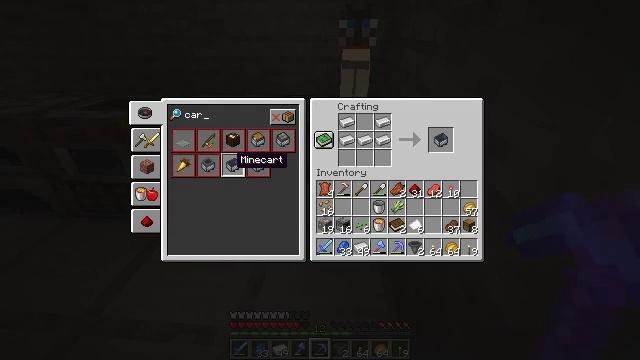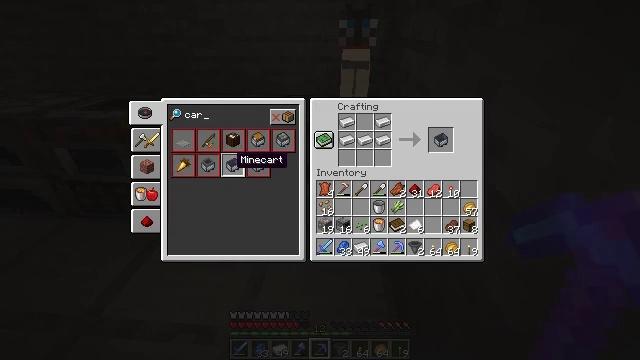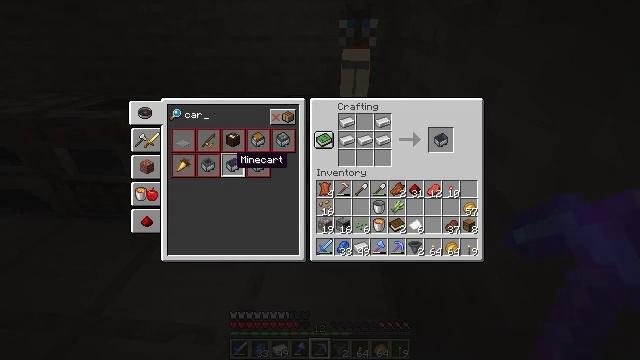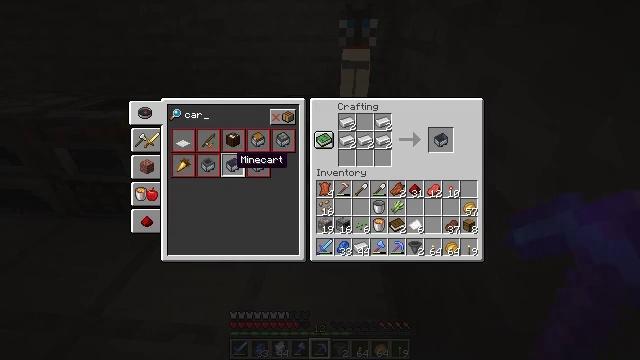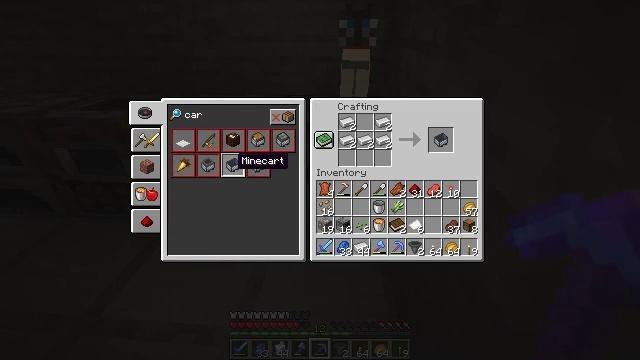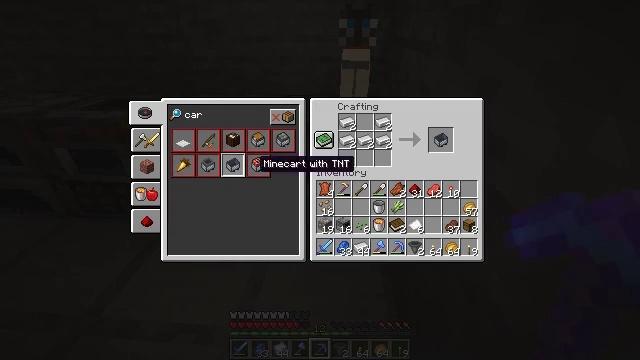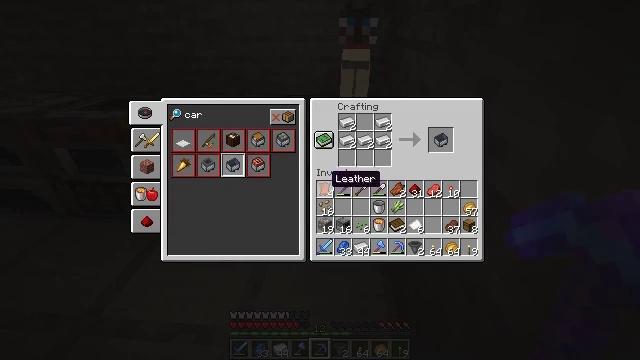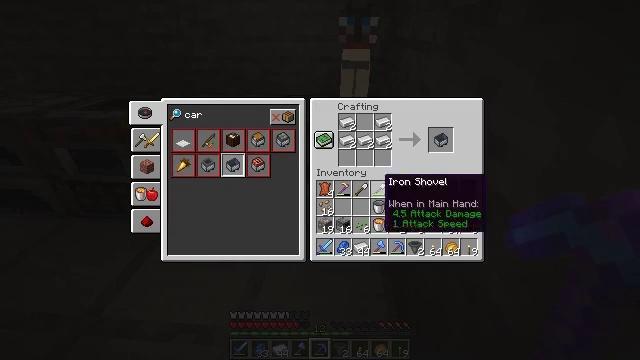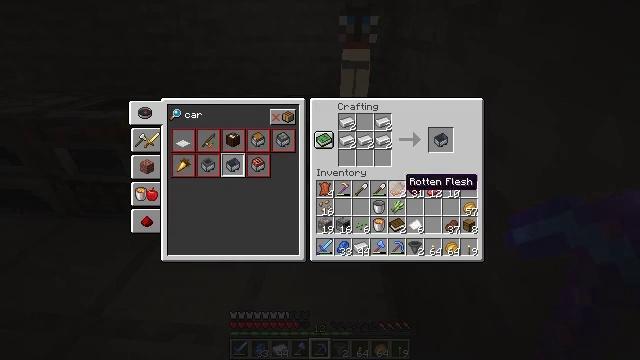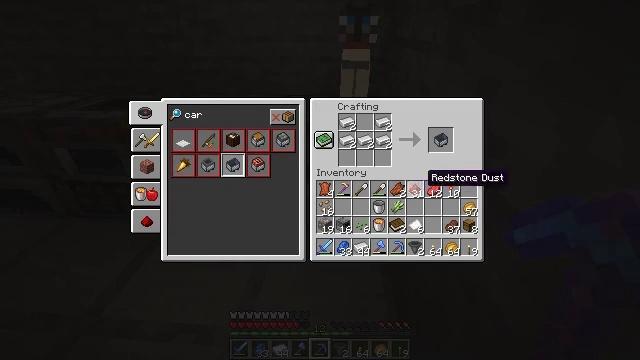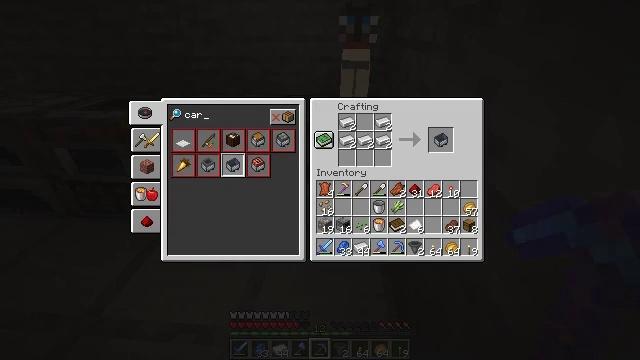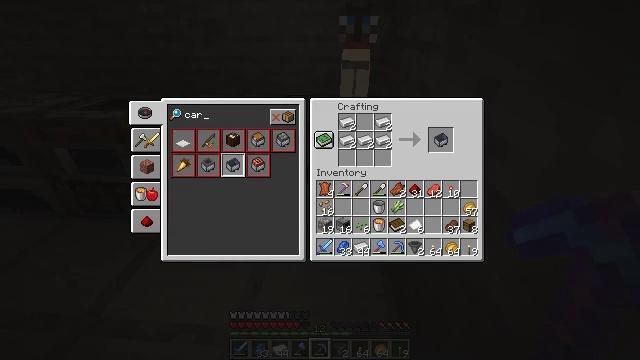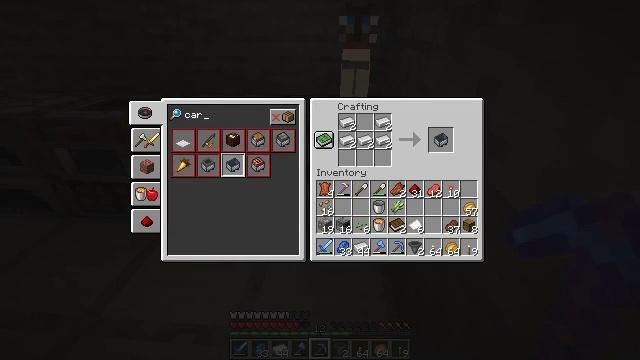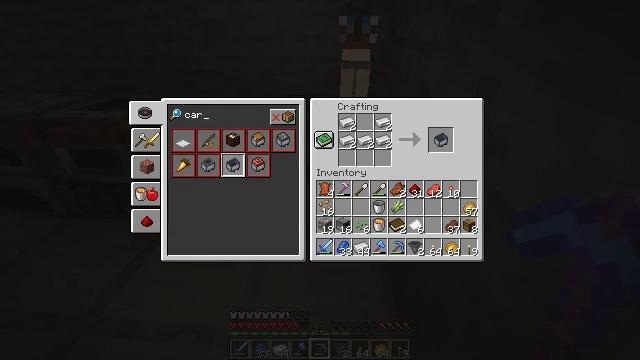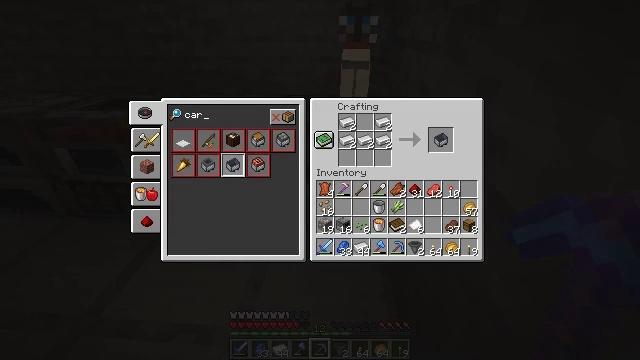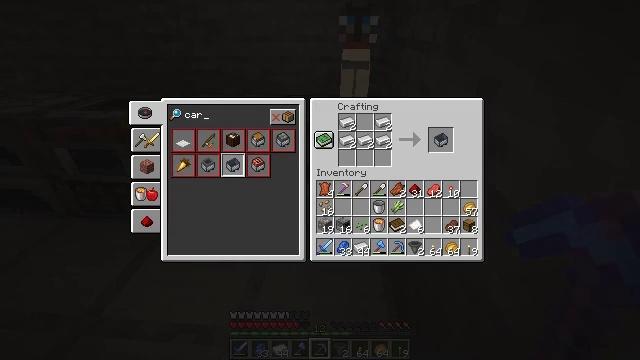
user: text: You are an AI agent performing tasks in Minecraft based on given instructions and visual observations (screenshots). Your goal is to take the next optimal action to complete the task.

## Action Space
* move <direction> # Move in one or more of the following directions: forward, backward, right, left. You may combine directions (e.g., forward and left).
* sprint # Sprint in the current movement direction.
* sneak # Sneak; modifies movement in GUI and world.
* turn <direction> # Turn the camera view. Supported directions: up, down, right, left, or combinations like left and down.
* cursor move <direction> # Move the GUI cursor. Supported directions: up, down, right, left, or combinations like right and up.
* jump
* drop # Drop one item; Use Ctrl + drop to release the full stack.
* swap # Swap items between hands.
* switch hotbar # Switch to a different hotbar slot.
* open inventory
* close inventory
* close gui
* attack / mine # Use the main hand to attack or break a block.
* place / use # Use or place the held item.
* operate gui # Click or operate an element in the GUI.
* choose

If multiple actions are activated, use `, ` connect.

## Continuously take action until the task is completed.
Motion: motion action
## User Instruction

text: Open the crafting table and craft a minecart with iron ingots.
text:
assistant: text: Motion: no_op
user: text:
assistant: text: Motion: no_op
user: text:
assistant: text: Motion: no_op
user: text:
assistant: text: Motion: no_op
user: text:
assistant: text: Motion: turn right
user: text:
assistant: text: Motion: turn right and down
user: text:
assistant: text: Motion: turn right
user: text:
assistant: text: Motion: turn right
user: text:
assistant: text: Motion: turn right
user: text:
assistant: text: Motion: turn right and up
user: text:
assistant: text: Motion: turn right and up
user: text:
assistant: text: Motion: turn right and up
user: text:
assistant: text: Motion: no_op
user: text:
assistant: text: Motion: sneak, turn up
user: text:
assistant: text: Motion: sneak
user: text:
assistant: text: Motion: sneak
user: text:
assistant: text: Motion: sneak, turn left
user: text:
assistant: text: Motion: sneak, turn left
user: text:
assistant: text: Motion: sneak
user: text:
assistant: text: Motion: sneak
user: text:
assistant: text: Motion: sneak
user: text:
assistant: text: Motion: sneak
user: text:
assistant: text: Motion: sneak, attack / mine
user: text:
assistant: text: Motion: sneak, attack / mine
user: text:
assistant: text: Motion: sneak, attack / mine
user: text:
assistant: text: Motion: sneak
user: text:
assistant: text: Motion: sneak
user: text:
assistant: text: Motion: sneak